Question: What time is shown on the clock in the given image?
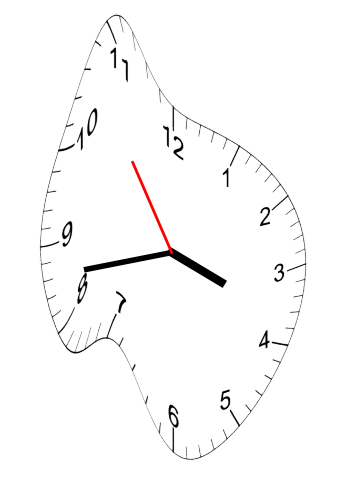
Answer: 03:42:54